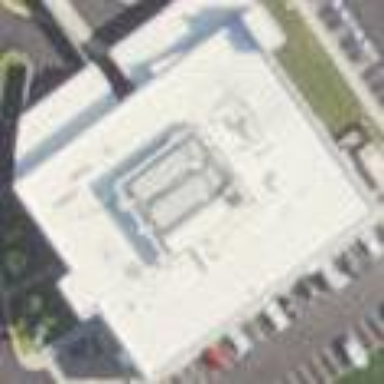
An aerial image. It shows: Clinic building offering healthcare services.